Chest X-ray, AP view. Patient: 3 years old, sex F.
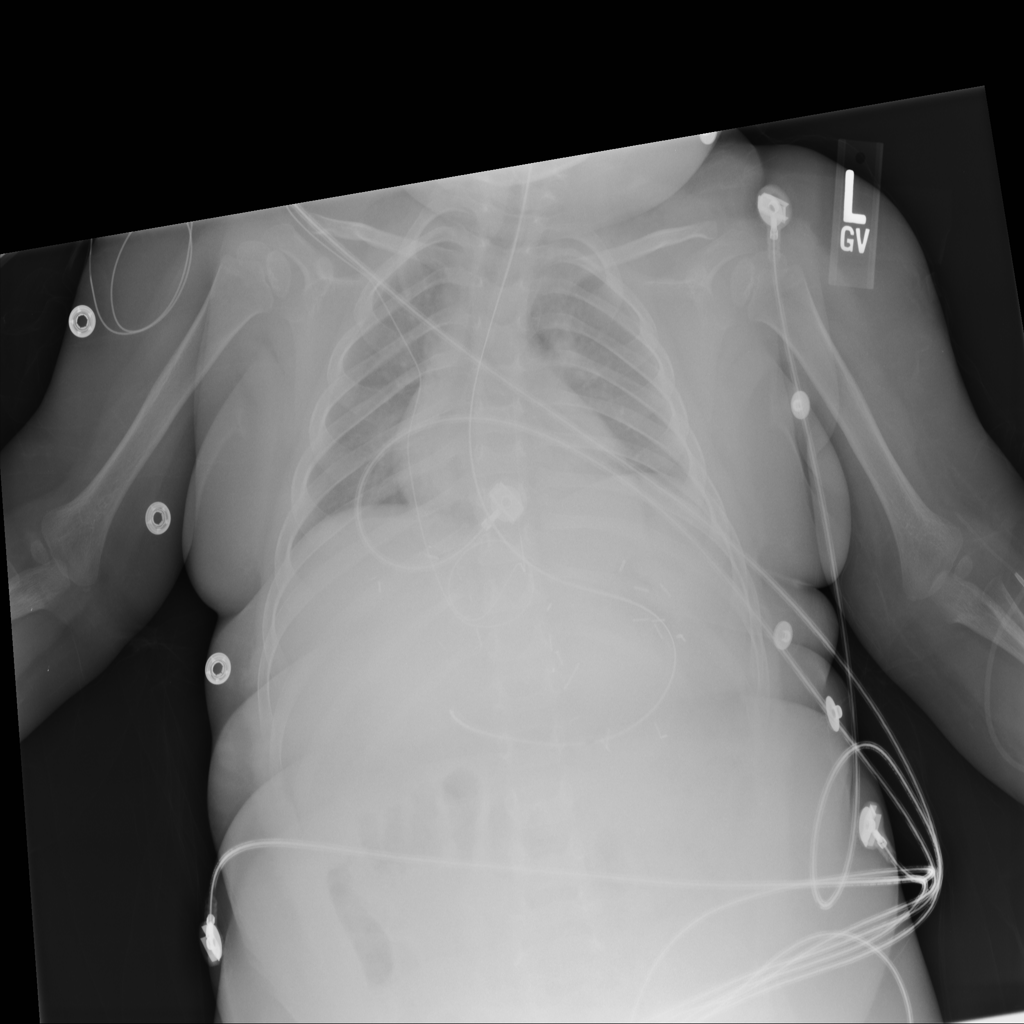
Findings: Infiltration